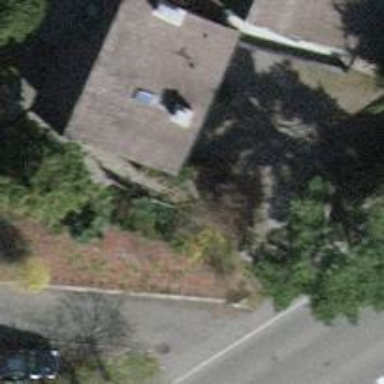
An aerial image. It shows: Garage building.